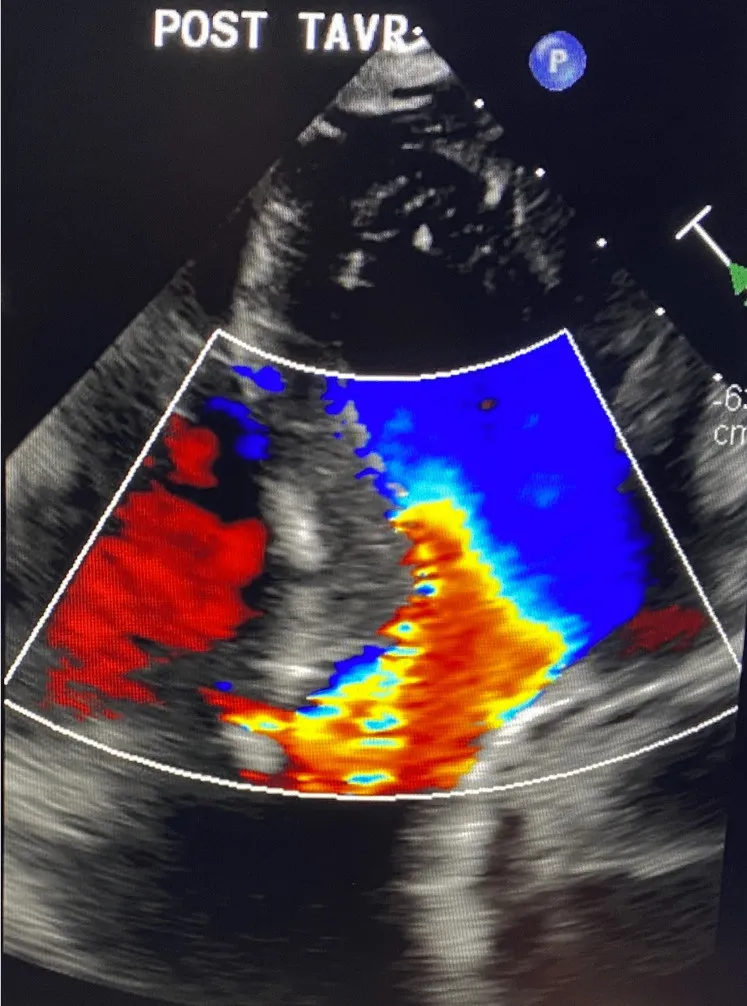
Post-TAVR: Laminar flow through aortic valve signifying the resolution of aortic stenosis. Small residual VSD with a left-to-right shunt.
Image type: radiology (ultrasound)